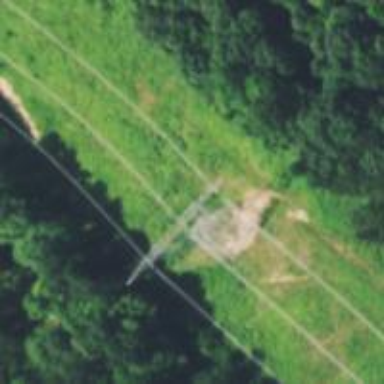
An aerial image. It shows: Lattice structure tower.